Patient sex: M
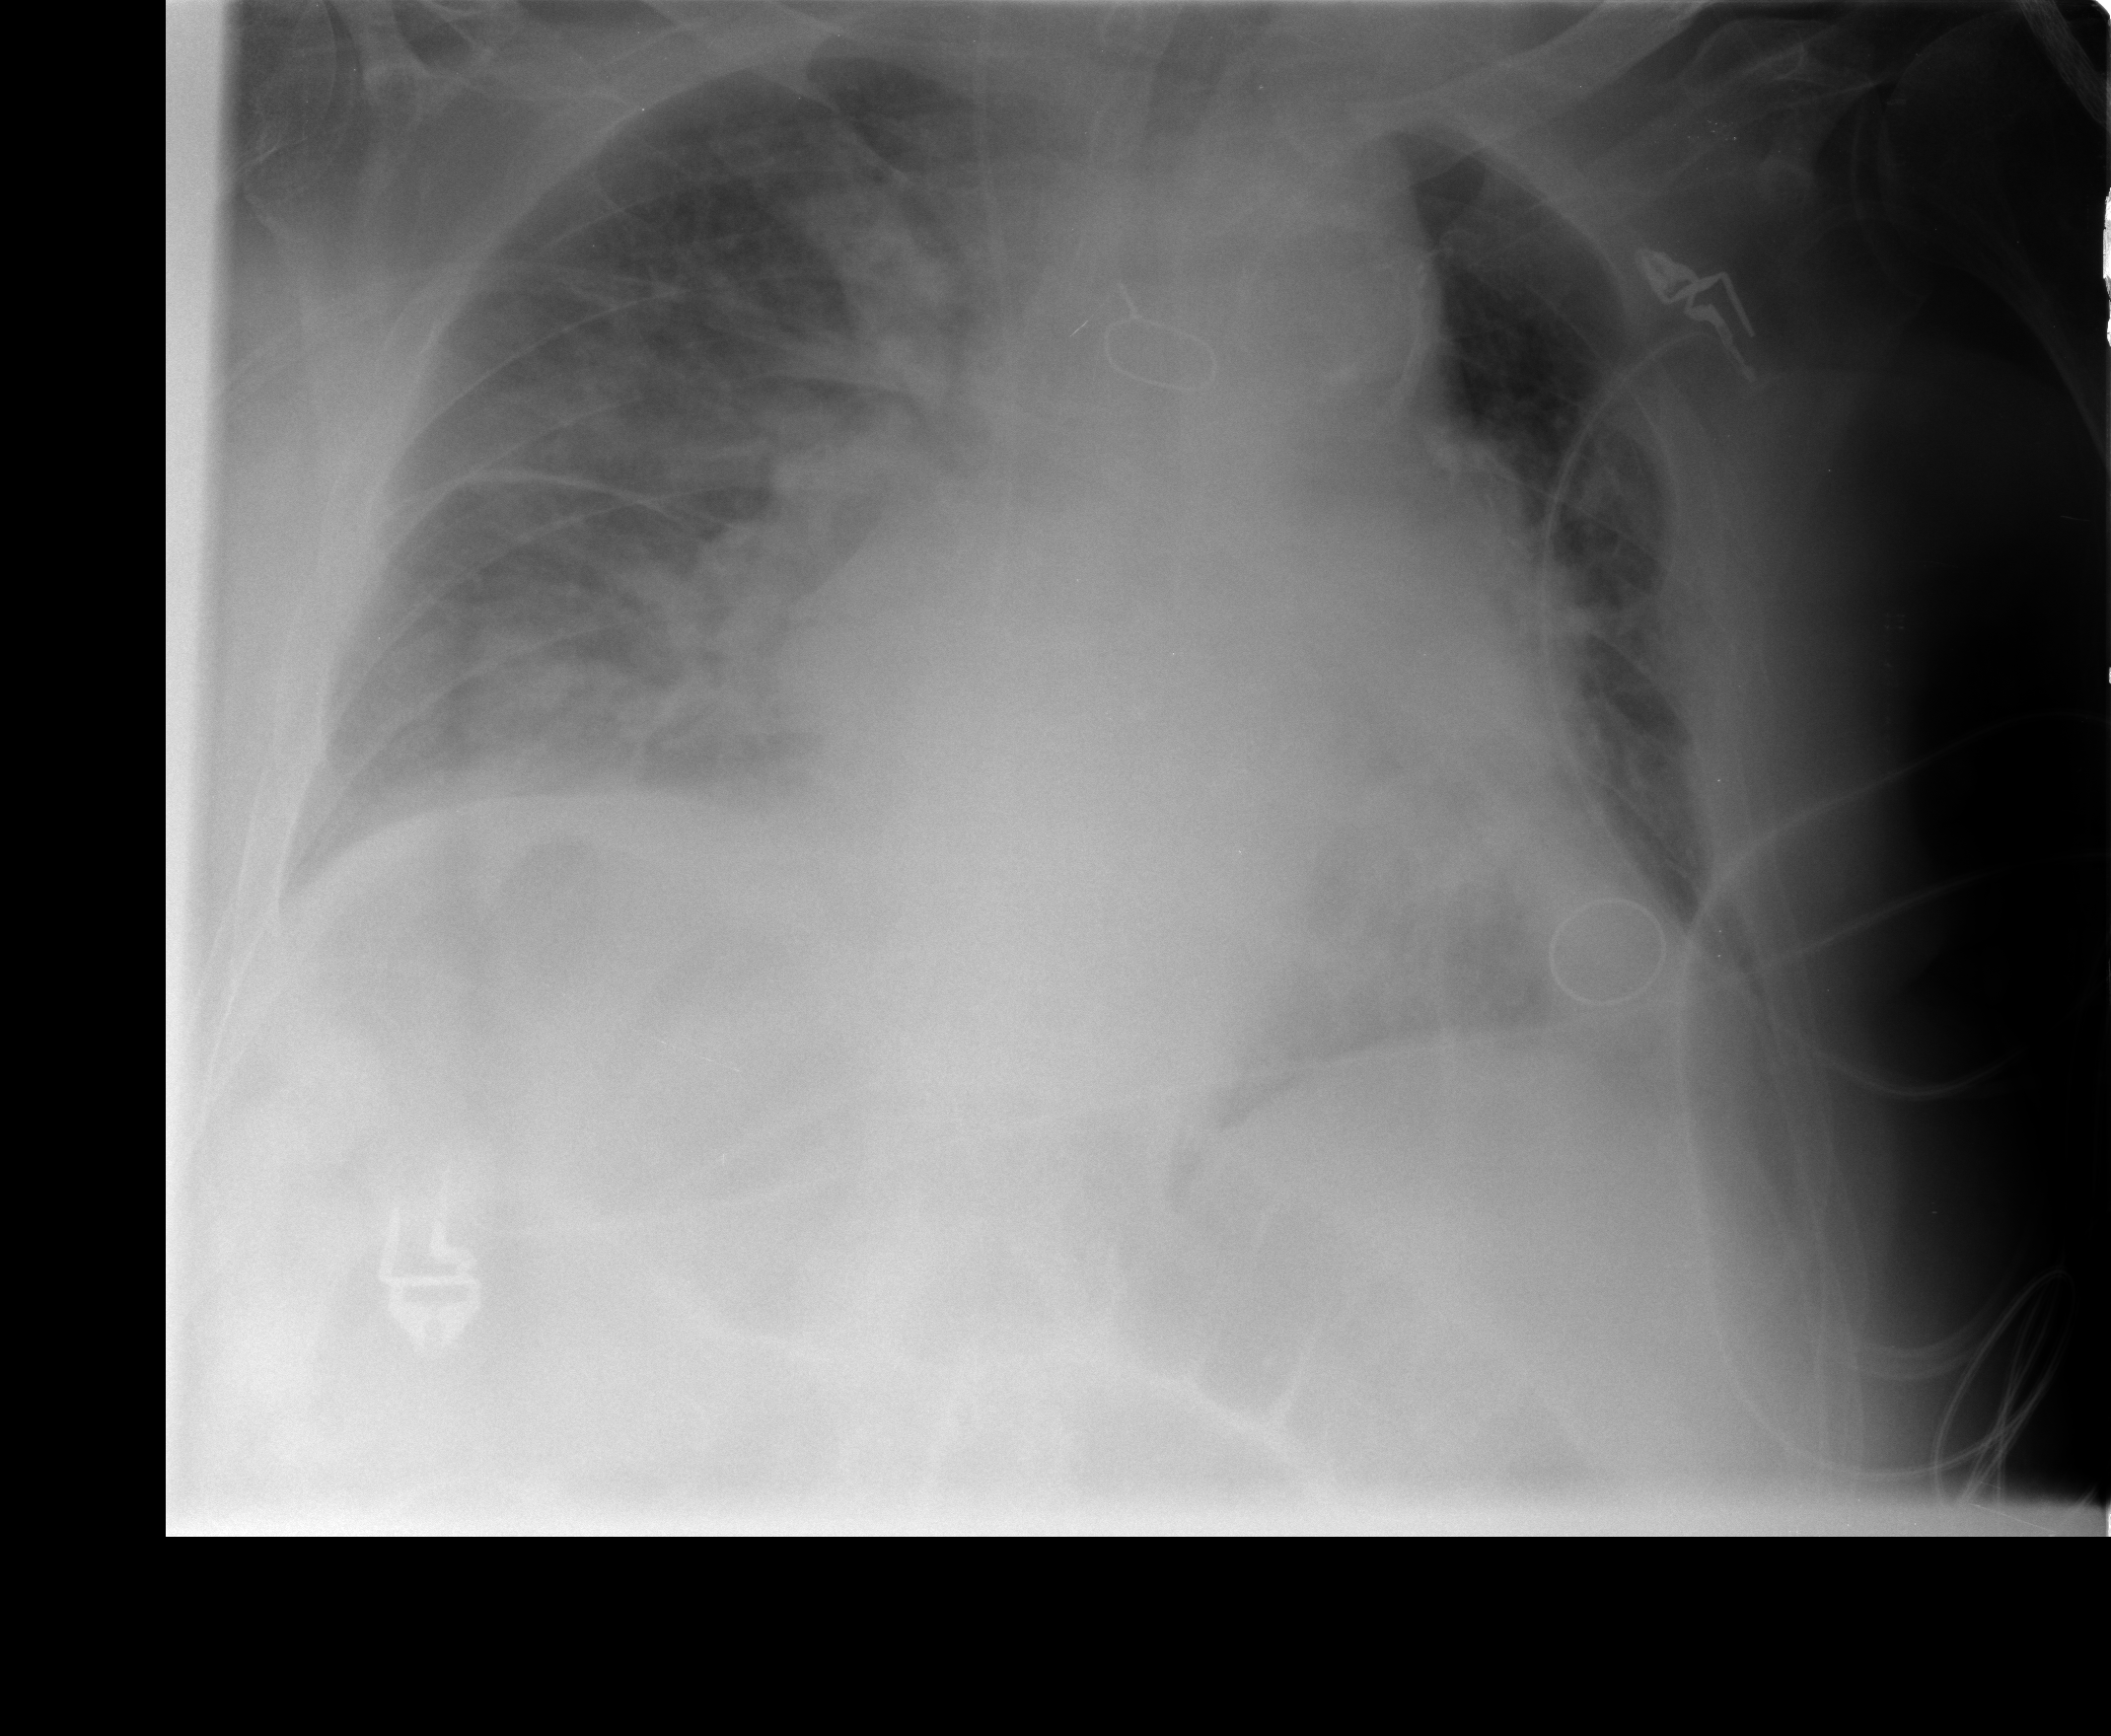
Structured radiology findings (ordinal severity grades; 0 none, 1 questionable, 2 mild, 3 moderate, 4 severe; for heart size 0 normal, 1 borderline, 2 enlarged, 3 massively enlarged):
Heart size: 2
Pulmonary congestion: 3
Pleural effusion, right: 0
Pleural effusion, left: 0
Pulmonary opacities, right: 3
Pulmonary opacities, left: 0
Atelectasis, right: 3
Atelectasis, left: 2